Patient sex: M
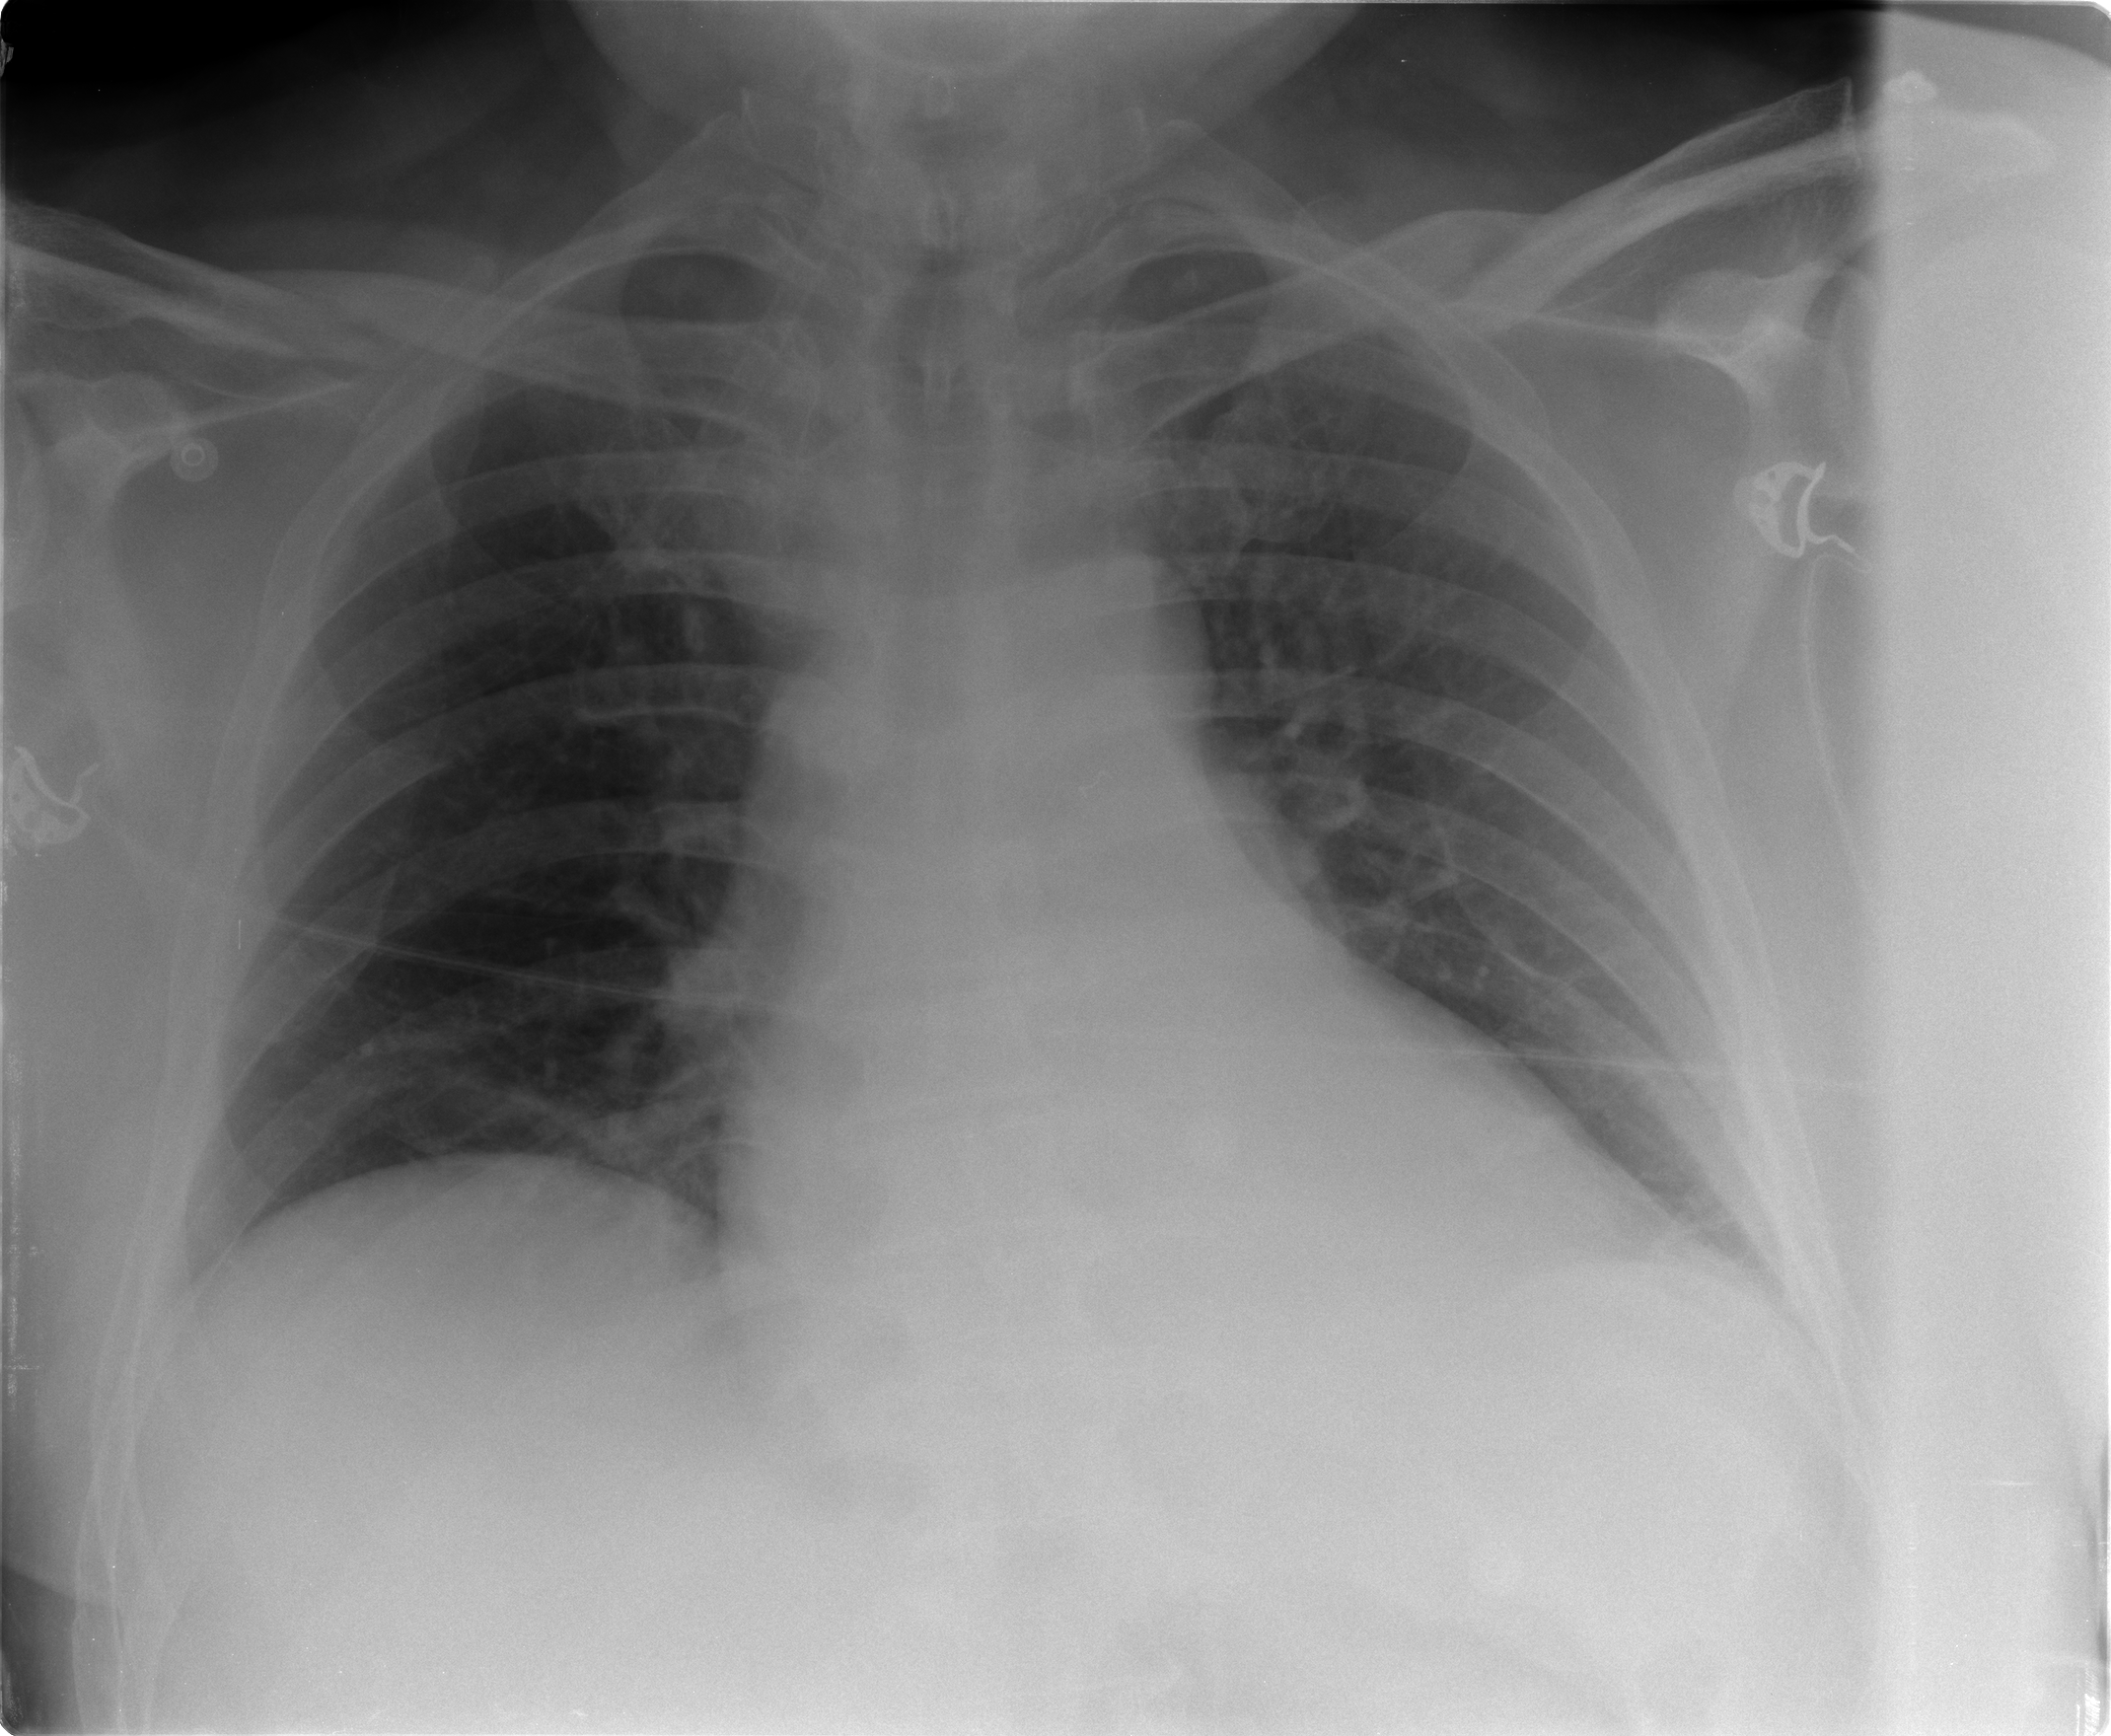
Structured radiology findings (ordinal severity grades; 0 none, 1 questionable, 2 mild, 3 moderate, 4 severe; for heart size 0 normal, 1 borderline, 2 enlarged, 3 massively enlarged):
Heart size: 1
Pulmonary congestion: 0
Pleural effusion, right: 0
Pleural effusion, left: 0
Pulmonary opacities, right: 0
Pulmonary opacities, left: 0
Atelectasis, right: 1
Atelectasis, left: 1